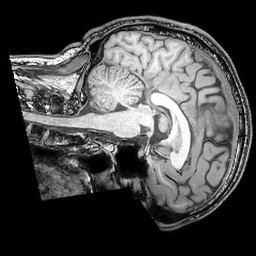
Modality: T1w
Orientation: sagittal
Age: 39
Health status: ill
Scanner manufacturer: philips
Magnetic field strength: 3 T
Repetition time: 0.007 s
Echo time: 0.003501 s